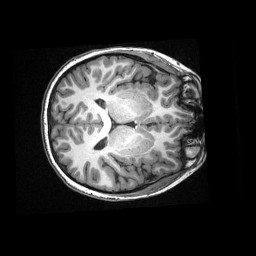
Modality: T1w
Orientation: axial
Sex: male